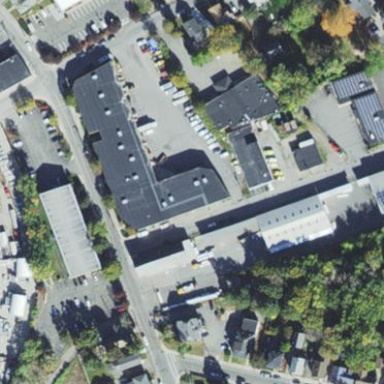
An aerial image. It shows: Commercial building.